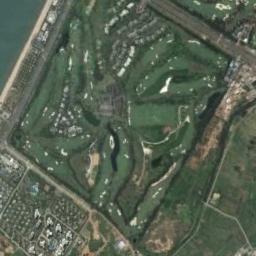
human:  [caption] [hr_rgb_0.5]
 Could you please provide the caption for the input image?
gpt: There are many buildings beside the golf course .

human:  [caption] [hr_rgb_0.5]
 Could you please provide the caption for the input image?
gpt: There are several bunkers and lakes, Several paths and many trees on the large green lawn in the golf course with many neatly arranged buildings and several roads next to the golf course .

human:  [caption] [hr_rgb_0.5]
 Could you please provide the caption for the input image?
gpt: The golf course with some lakes, Fairways, Roads, Barrier trees and sandpits is next to a residential area .

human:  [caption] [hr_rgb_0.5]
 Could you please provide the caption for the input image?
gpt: There are three bunkers and a winding road in this area .

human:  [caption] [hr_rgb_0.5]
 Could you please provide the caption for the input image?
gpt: There are many bunkers and a river on the golf course .